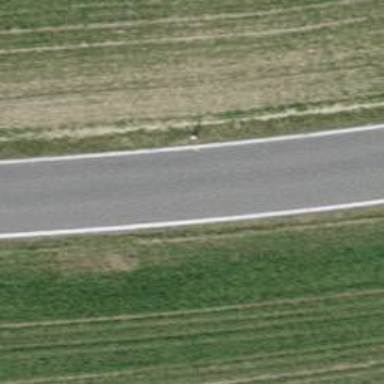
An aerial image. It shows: Tertiary road with asphalt surface.